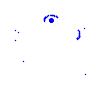
Particle: electron